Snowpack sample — Buffalo Mountain, Silverthorne, Colorado, USA (1/25/25, 10:11 AM MST)
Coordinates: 39.6222, -106.1139
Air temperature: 22 °F
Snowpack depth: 110 cm
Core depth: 10 cm
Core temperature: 46.4 °F
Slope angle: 12°, slope face: 102°
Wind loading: high
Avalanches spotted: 0
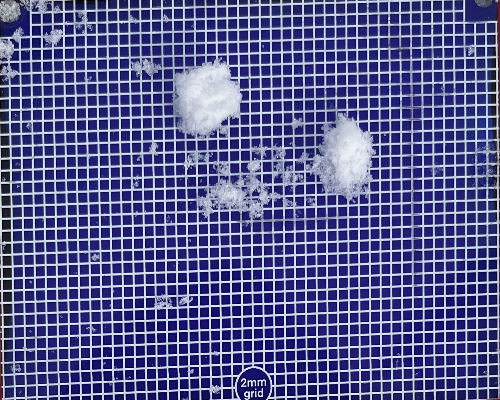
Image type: profile
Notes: No avalanches nearby, collected on the outskirts of a fire break 15 meters from the treeline, on way to Buffalo and Red Mountain